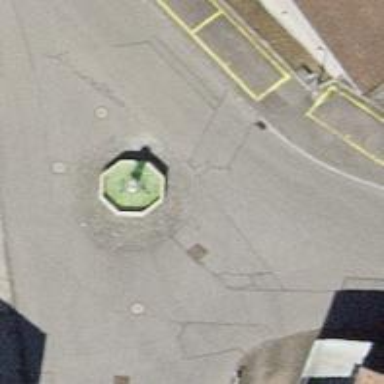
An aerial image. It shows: Beautiful fountain.